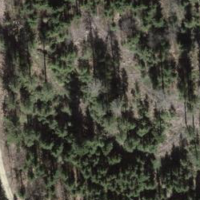
EUNIS habitat code: 44
Species observed at this site:
Senecio ovatus
Chelidonium majus